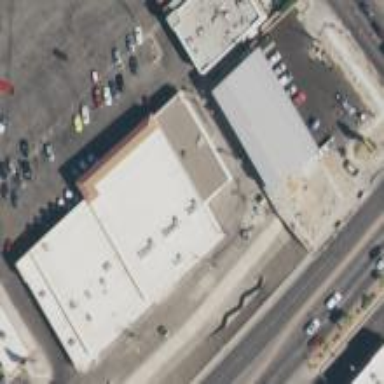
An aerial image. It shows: Retail building.